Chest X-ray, AP view. Patient: 52 years old, sex M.
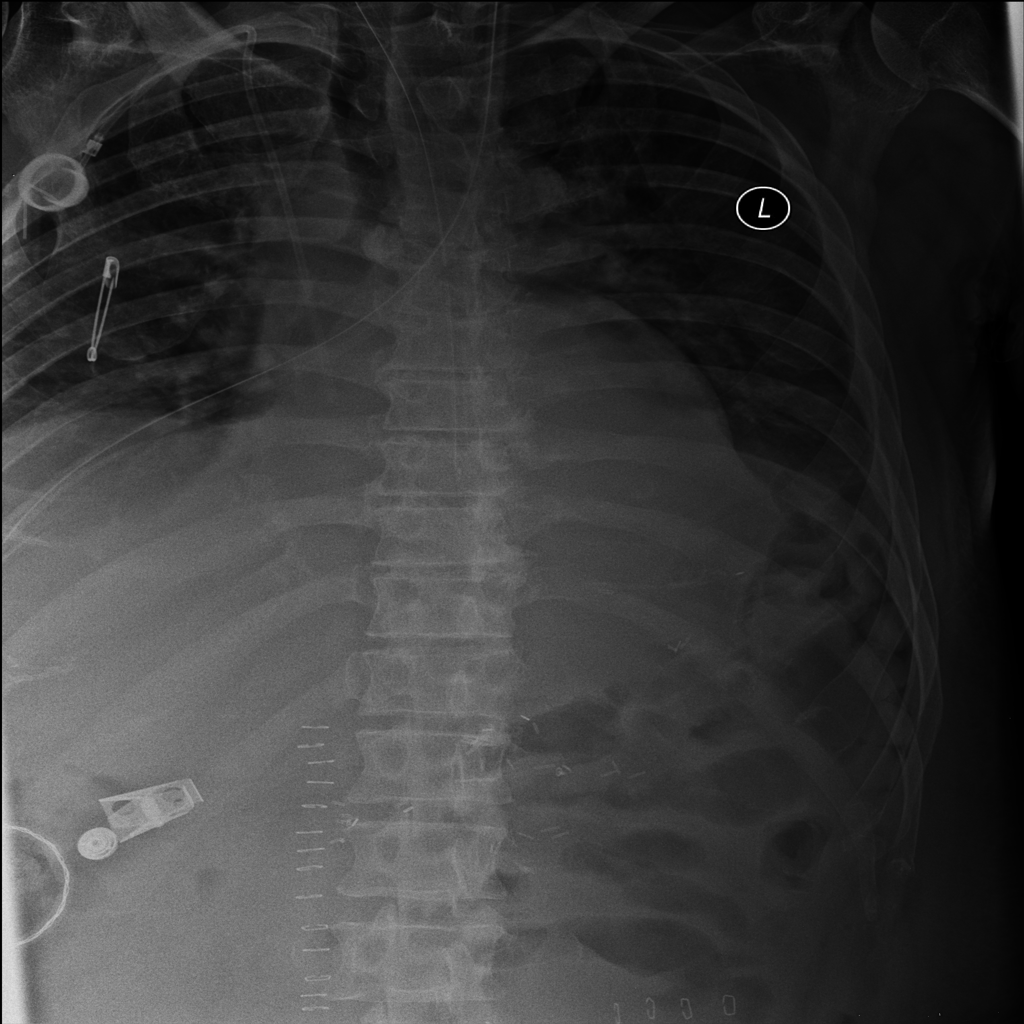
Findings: No Finding